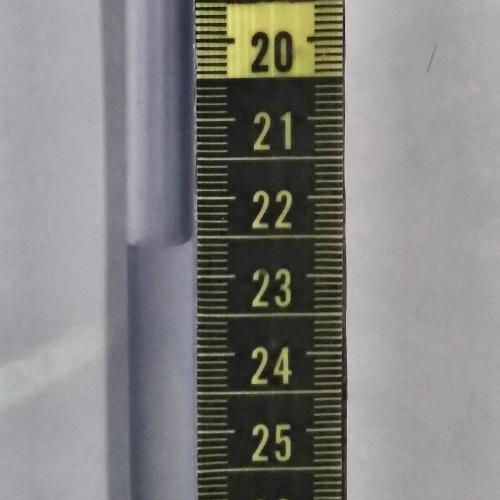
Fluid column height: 22.6 cm